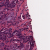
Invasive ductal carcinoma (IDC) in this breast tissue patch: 1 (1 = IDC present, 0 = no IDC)